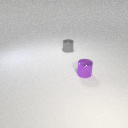
small purple metal cylinder to the right of small gray metal cylinder